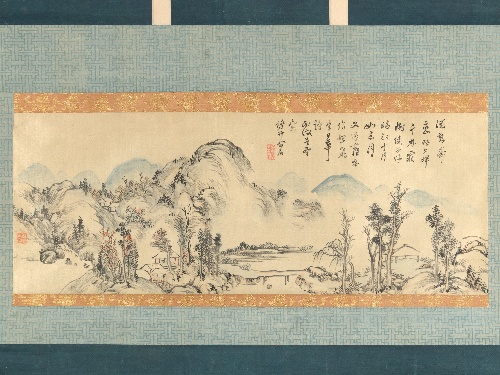
Artist: Noro Kaiseki
Artist bio: Japanese, 1747–1828
Date: 1826
Object type: Hanging scroll
Classification: Paintings
Medium: Handscroll section mounted as a hanging scroll; ink and color on silk
Culture: Japan
Period: Edo period (1615–1868)
Dimensions: Image: 13 7/8 × 36 7/16 in. (35.2 × 92.6 cm)
Overall with mounting: 48 13/16 × 42 1/4 in. (124 × 107.3 cm)
Overall with knobs: 48 13/16 × 46 5/8 in. (124 × 118.5 cm)
Department: Asian Art
Credit line: Mary Griggs Burke Collection, Gift of the Mary and Jackson Burke Foundation, 2015
Accession year: 2015
Repository: Metropolitan Museum of Art, New York, NY
Tags: Landscapes|Mountains